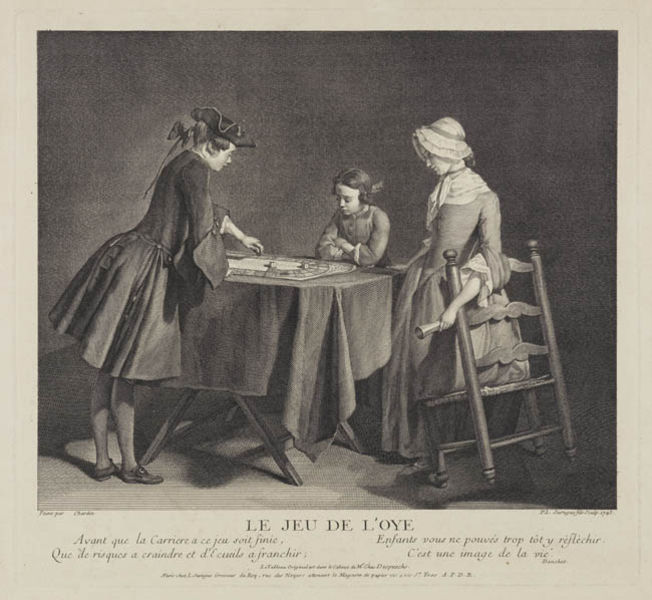
Titel: Das Gänsespiel (Le jeu de l'oye)
Künstler: Pierre Louis Surugue
Standort: Karlsruhe
Institution: Staatliche Kunsthalle Karlsruhe
Schlagwörter: dunkel, feder, mann, schatten, weiß, menschen, mädchen, sitzen, braun, frankreich, frau, grau, hintergrund, hut, hüte, kleid, kopfbedeckungen, männer, schwarz, skizze, stuhl, tisch, zeichnung, tuch, gesellschaft, haube, malerei, rock, schleife, mütze, mützen, falten, kleidung, kragen, ärmel, bild, hände, tischdecke, tischtuch, gewand, haare, mantel, reich, sessel, decke, familie, kind, mutter, vater, blatt, genre, stilleben, perücke, kopfbedeckung, holzschnitt, schrift, spieler, schuhe, zuschauer, grafik, französisch, chair, folds, hands, hat, men, people, stockings, white, women, arm, black, chairs, dress, dresses, face, france, girls, gray, grey, hair, interieur, interior, old, portrait, seat, table, three, weib, weiber, woman, spielen, zopf, maid, print, wooden, junge frau, junge, foto, becher, spiel, stümpfe, knabe, buch, kohle, druck, lithographie, schwarz-weiß, radierung, stich, illustration, text, zeitung, holzdruck, dreispitz, manschette, chardin, würfel, hand, wohlhabend, man, strumpfhose, folded, girl, young, weibchen, boy, child, feet, ribbon, scroll, stand, mittelpunkt, light, drawing, paper, kupferstich, black and white, look, shadow, bonnet, cap, coat, mother, scarf, etching, graphic, hats, sketch, tail, french, desk, faces, jacket, lean, photo, children, schleif, love, riss, arms, cloak, folding, mantle, family, ink, board, shoes, engraving, map, pencil, legs, apron, cloth, schwraz, book, learning, play, shading, lithograph, würfeln, playing, tablecloth, beschiftung, clothing, father, son, kid, standing, bow, tilt, jeu, ziechnung, boys, parents, sleeves, spielbrett, brettspiel, daughter, time, wig, legging, bell, leggings, tights, moving, move, game, pieces, dinner, inside, greuze, le, 18. jahrhundert, grayscale, kinder, 18th century, doll, goose, three people, games, chess, smenschen, roccoco, advertisement, caption, eighteenth century, game child famiy chair table, fun, chari, tricorne, student, printmaking, nanny, bw, ethcing, dice, 17th century, tutor, tricorn, artwork, highlight, blakc and white, poytail, ponytail, teacher, teaching, toy, geese, wruting, old picture, dinner table, board game, governess, children playing, le jeu de l'oye, game playing, fee, siblings, piece, oye, playh, le jeu de loye, de, family life, monopoly, amuse, family lfie, mother and daughters, tricorner, le jeu, man child, tricorn hat, geyscale, je jeu de l'oye, aprion, le jeu de love, competition, würfelbecher, l'oye, playe, raduireung, tricorner hat, jeu de l'oye, game night, strategy game, pastime, pasttime